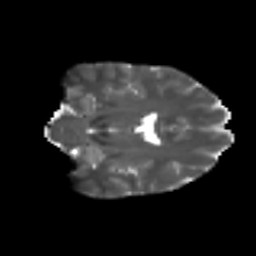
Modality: T2w
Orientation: coronal
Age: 42
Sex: female
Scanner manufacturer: ge
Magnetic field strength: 3 T
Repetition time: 7.8 s
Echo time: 0.0607 s